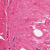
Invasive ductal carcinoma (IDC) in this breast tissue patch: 0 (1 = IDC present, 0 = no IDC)